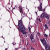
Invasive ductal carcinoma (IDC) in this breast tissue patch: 1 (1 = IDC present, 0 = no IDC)